Question: I'm working on a program that will be used for internally ordering parts between stores. Currently I have the GUI working perfectly, and the code has no errors.

I want to have a button at the bottom of the GUI that will say send, which will read the selections made, and then export those into a file that can be read by the logistics department. I have scoured the internet but cant seem to find such thing for python.
I would prefer it to export the selections into a excel spreadsheet, but text file will do too, if it can be coded so that it would be easy to read.
As I received a bad comment on the last post, I'll post code for the two kinds of selection boxes, i have. The code pasted into a .py file will open a similar GUI.
'''
from tkinter import *
from tkinter.ttk import *
master = Tk()
master.geometry("400x400")
def openiPhone5():
iPhone5 = Toplevel(master)
iPhone5.geometry("800x800")
Label(iPhone5,
text="iPhone 5").grid()
#Variabel til iPhone 5 Farver
iPhone5Colors =('Sort', 'Hvid')
#PARTS###
#OrginalSkaerm
OGscreen = Combobox(iPhone5)
OGscreenColor = Combobox(iPhone5)
OGscreen['values'] = (1, 2, 3, 4, 5, "Text")
OGscreenColor['values'] = iPhone5Colors
OGscreen.current(0) # set the selected item
OGscreenColor.grid(column=3, row=7)
#CUSTOM
CustomAmount = Combobox(iPhone5)
CustomTEXT = Combobox(iPhone5)
CustomTEXT['text'] = (1, "Text")
CustomAmount['values'] = (1, 2, 3, 4, 5, "Text")
CustomAmount.current(0) # set the selected item
CustomAmount.grid(column=3, row=18)
CustomTEXT.grid(column=3, row=17)
Custom_lbl = Label(iPhone5,
text="Custom")
Custom_lbl.grid(column=1, row=17)
def openNewWindow1():
# Toplevel object which will
# be treated as a new window
newWindow1 = Toplevel(master)
# sets the title of the
# Toplevel widget
newWindow1.title("Apple")
# sets the geometry of toplevel
newWindow1.geometry("800x800")
# A Label widget to show in toplevel
Label(newWindow1,
text="iPhones").grid()
btn = Button(newWindow1,
text="iPhone 5",
command=openiPhone5)
'''
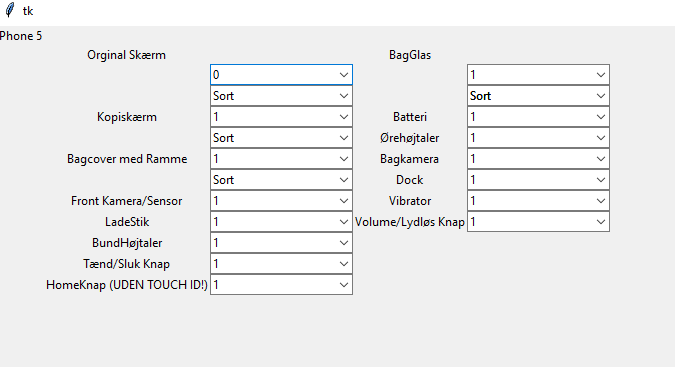
Answer: The simplest way is to start by associating a variable with each combobox. You can then store those variables in a list or dictionary. To get the data out it's just a matter of iterating over the list or dictionary and calling 'get' on each variable.
Here's an example of a very simplistic example that creates 10 comboboxes with associated variables:
'''
combo_vars = []
for i in range(10):
var = tk.StringVar(root, value=0)
combo_vars.append(var)
label = tk.Label(form, text=f"Value {i+1}:")
combo = ttk.Combobox(form, textvariable=var, width=20, values=list(range(5)))
label.grid(row=i, column=0, sticky="e")
combo.grid(row=i, column=1, sticky="w")
'''
For example, assuming you have a variable named 'combo_vars' that contains instances of 'StringVar' such as in the previous example, you can get all of the values and print them out in a simple loop. There's a more concise way of doing this using list comprehensions, but I'm using the more verbose method to make it easier to understand.
'''
values = []
for var in combo_vars:
value = var.get()
values.append(value)
'''
With that, 'values' has a list of the values. You can then do whatever you want with that list: convert them to a comma-separated list, write them to a database, convert them to json, save them to an excel file, or whatever it is you need to do.
For example, to write a comma-separated list to a file you can use the <URL> like so:
'''
import csv
...
with open("data.csv", "w") as csvfile:
writer = csv.writer(csvfile, values)
writer.writerow(values)
'''